Brain MRI, t1w sequence, axial 2D slice.
Patient: age 39, sex F, weight 95 kg, height 1.95 m
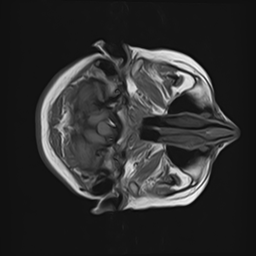